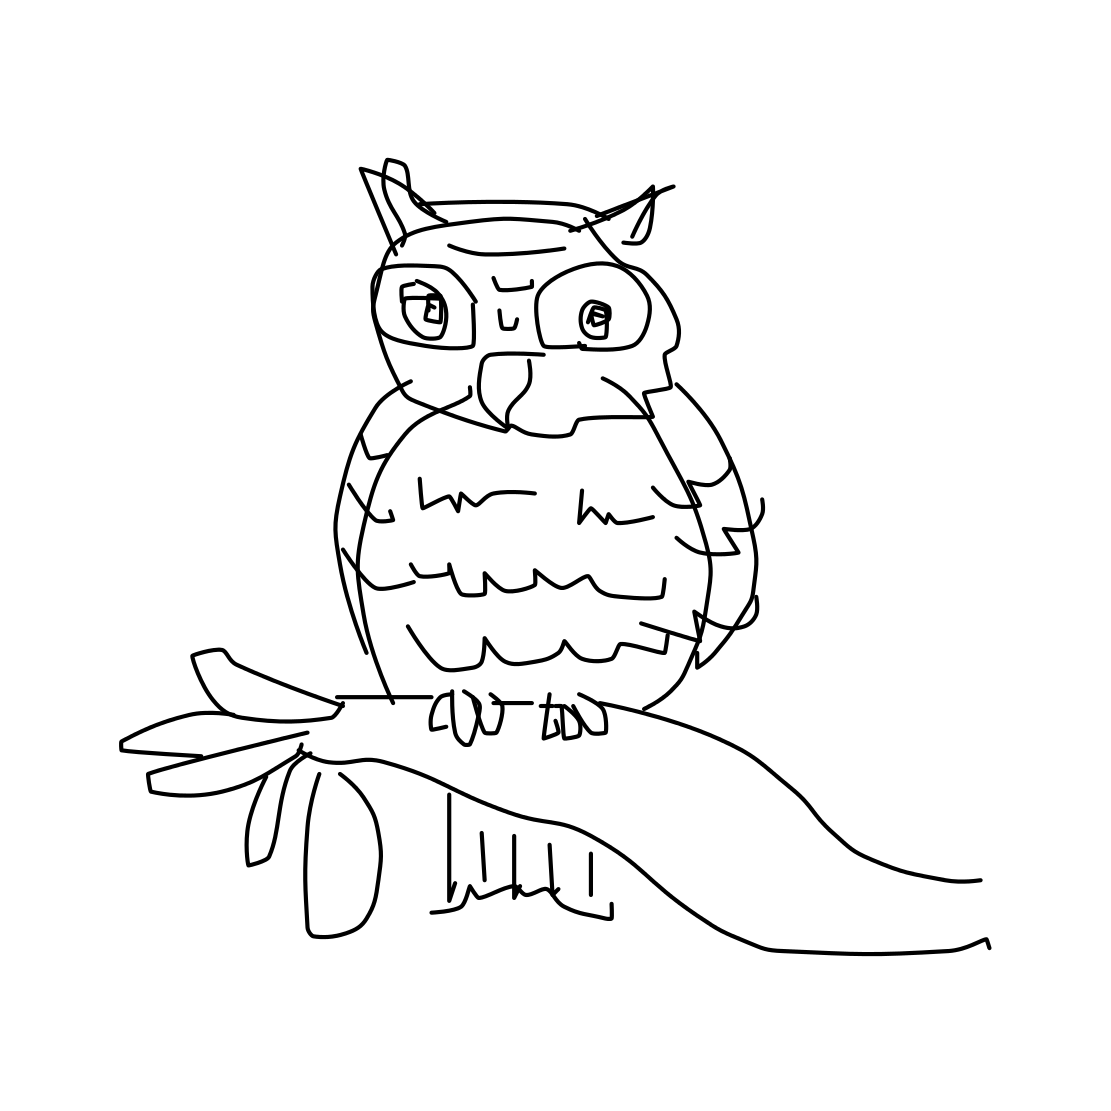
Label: owl